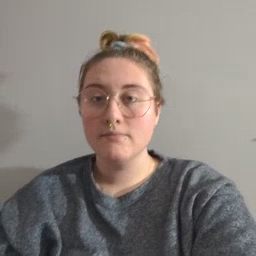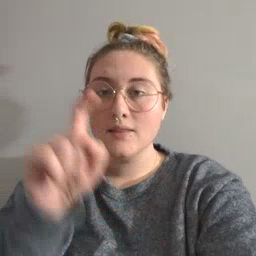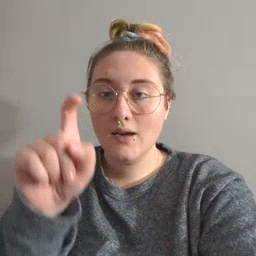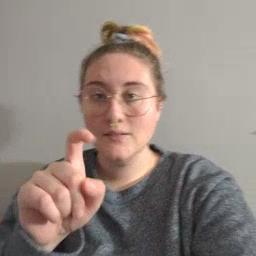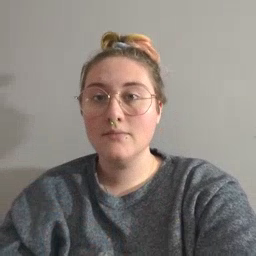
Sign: closet